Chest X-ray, AP view. Patient: 60 years old, sex M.
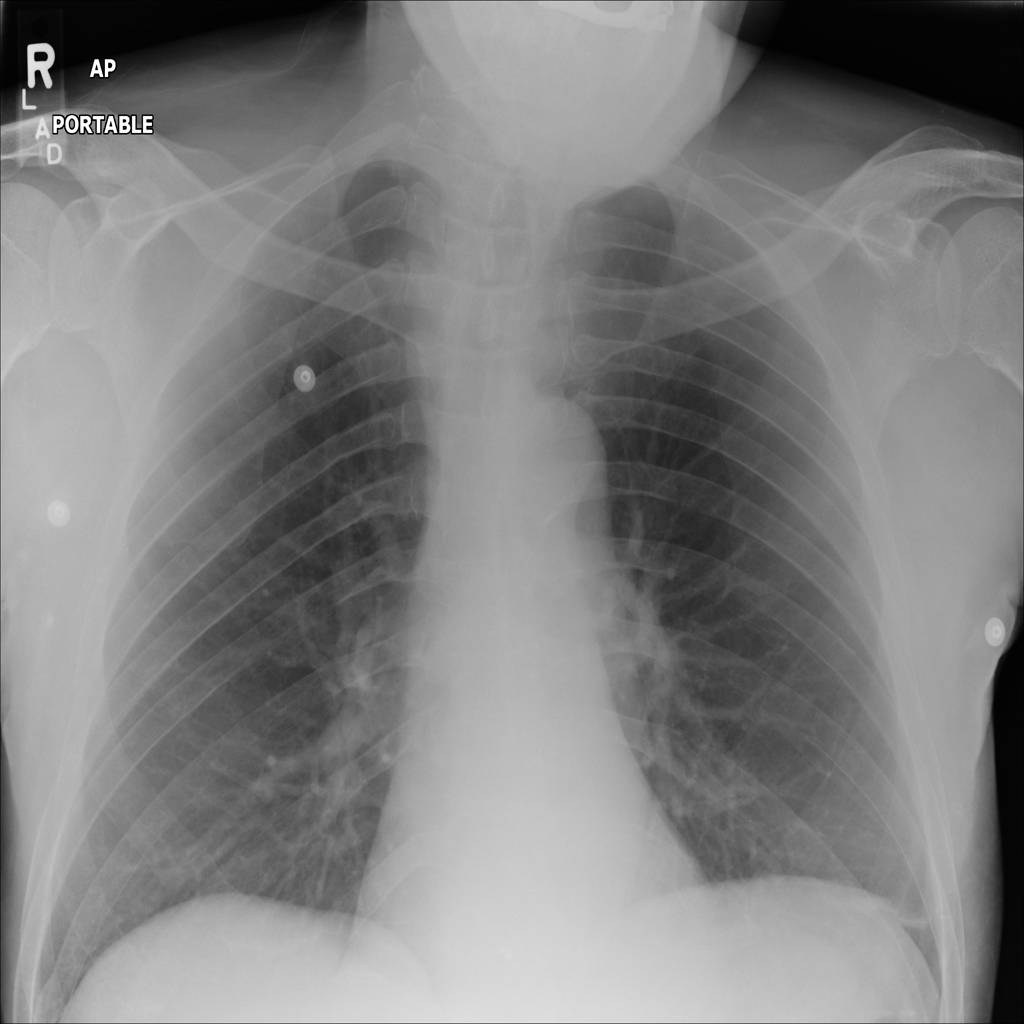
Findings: Atelectasis